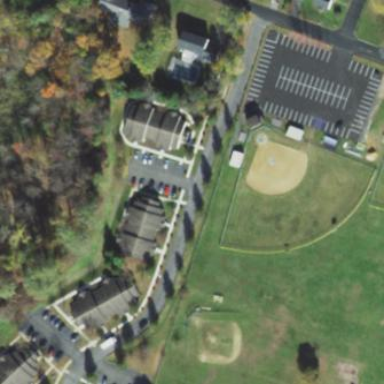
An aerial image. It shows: Softball pitch for leisure land activities.